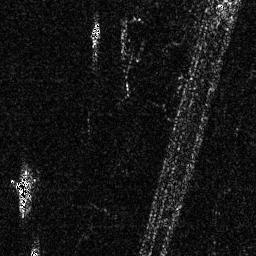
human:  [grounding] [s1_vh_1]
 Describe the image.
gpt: In the satellite image, there is  <ref>1 small ship </ref> <box>[[34, 7, 38, 18, 0]]</box> located at top,  <ref>1 medium ship </ref> <box>[[5, 66, 13, 83, 0]]</box> located at bottom left.